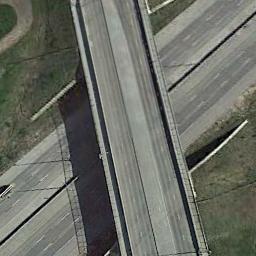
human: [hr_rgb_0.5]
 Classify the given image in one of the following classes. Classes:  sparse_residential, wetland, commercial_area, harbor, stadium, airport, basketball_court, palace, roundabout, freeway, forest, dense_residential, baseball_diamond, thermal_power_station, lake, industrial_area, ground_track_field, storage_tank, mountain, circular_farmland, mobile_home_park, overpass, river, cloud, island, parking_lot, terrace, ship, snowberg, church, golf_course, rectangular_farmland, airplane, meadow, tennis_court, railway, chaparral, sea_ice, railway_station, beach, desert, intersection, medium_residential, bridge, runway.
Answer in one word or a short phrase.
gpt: overpass